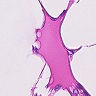
Metastatic tissue present: no